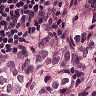
Metastatic tissue present: yes